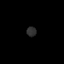
Tissue: skin
Cell type: Epithelial cells
Senescence score: 0.2407
Nuclear area (px): 96
Mean DAPI intensity: 44.958